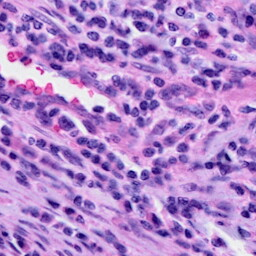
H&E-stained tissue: Cervix